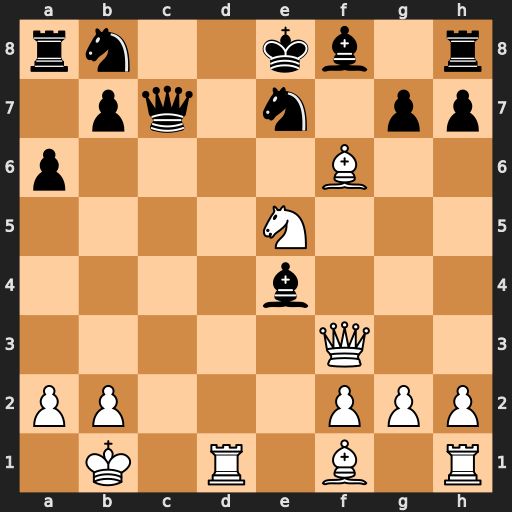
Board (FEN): rn2kb1r/1pq1n1pp/p4B2/4N3/4b3/5Q2/PP3PPP/1K1R1B1R
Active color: w
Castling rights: kq
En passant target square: -
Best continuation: Qxe4 gxf6 Nc4